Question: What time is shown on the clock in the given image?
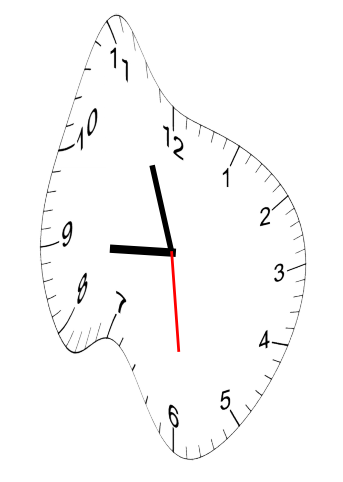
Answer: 08:56:29